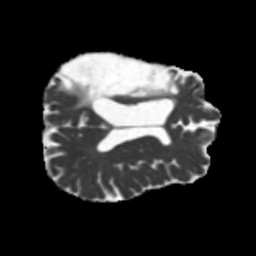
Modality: MD
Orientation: axial
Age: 54
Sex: male
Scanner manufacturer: siemens
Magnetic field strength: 3 T
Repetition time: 5.25 s
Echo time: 0.08 s